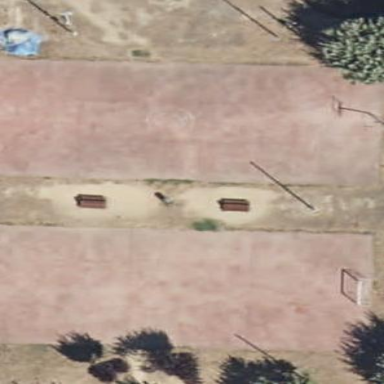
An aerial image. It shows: Basketball court located in leisure land pitch.